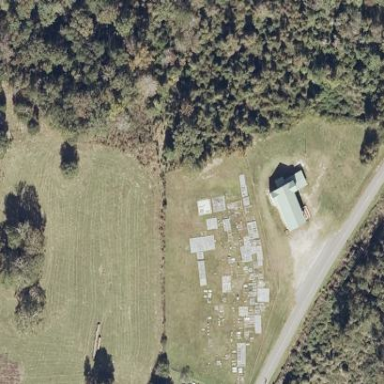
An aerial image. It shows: Cemetery.